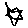
Label: star